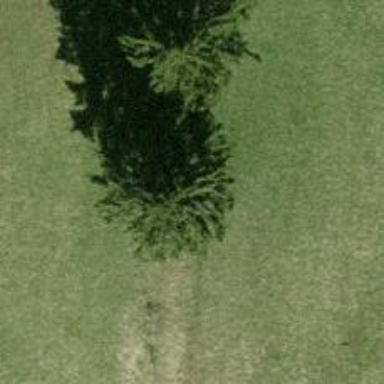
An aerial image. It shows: Single tag "natural: tree."